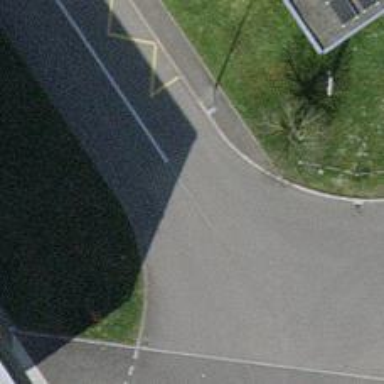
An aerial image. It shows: Unmarked crossing on asphalt footway.